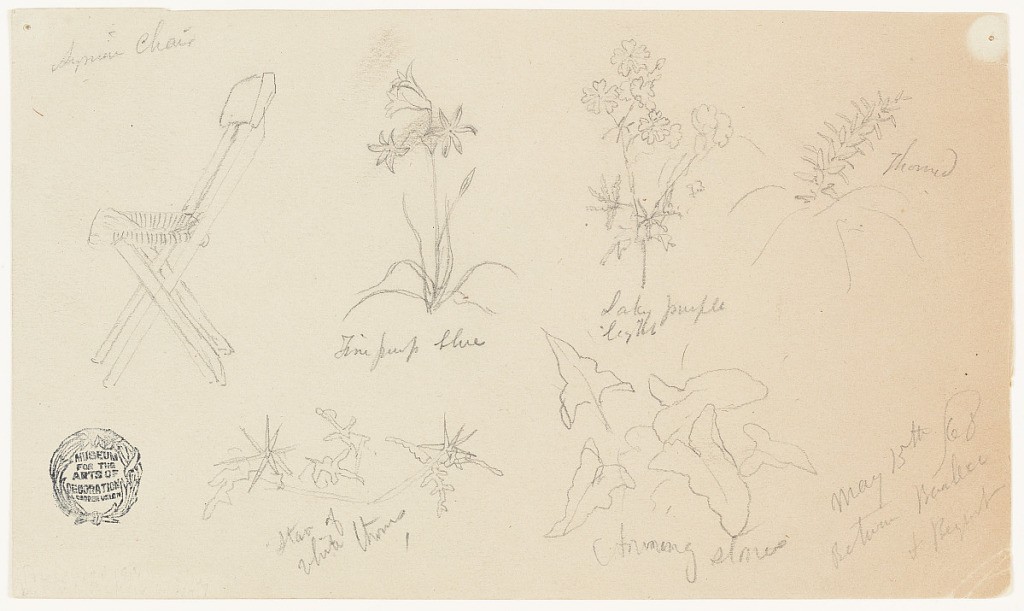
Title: Chair and Flowering Plants, Baalbek, Lebanon
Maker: Frederic Edwin Church, American, 1826–1900
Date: May 15, 1868
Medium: Graphite on gray-green wove paper; verso: graphite
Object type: Drawing
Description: Botanical sketches from Lebanon showing five views of different flowering plants, as well as a folding chair shown from its side at upper left.

Verso: Field sketch showing transcriptions of writing in three different languages found on the base of a column at Baalbek. Arabic and Greek characters are visible below, with Latinate letters visible in upper half, shown in reverse.